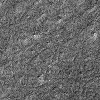
Atmospheric dust classification: not_dusty